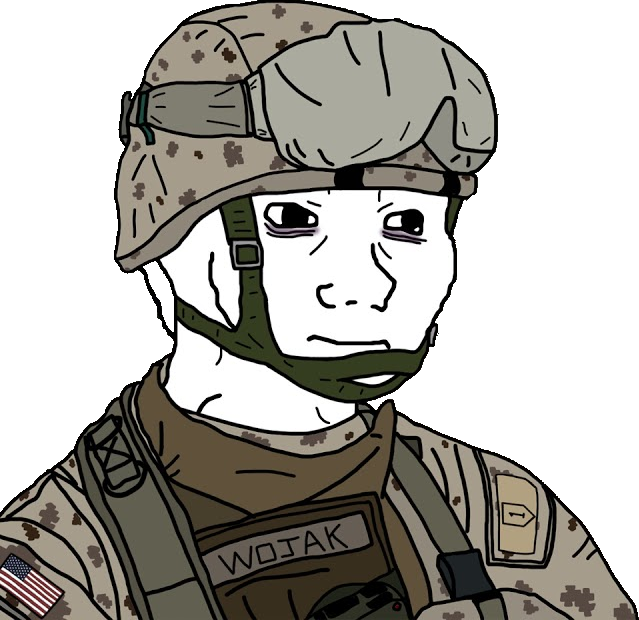
Label: 5_Doomer